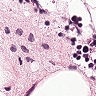
Metastatic tissue present: no